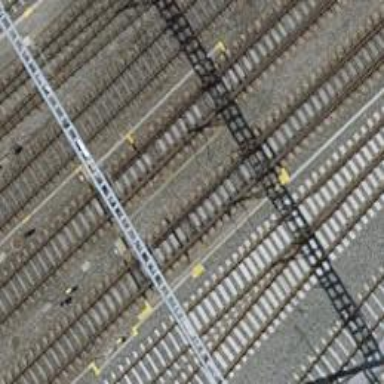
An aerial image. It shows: Railway switch.